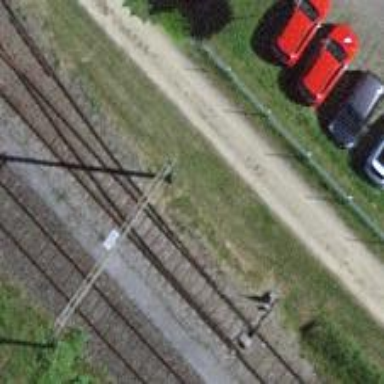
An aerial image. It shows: Railway switch.